Question: How to resolve this error and get my git push done as quick as possible? I am over and over getting this dialog and my push is not getting done yet.
'''
java.lang.OutOfMemoryError: Java heap space
'''

(fixed it)
'''
$ /usr/local/netbeans-dev-201112080600/bin/netbeans -J-Xmx1024m
'''
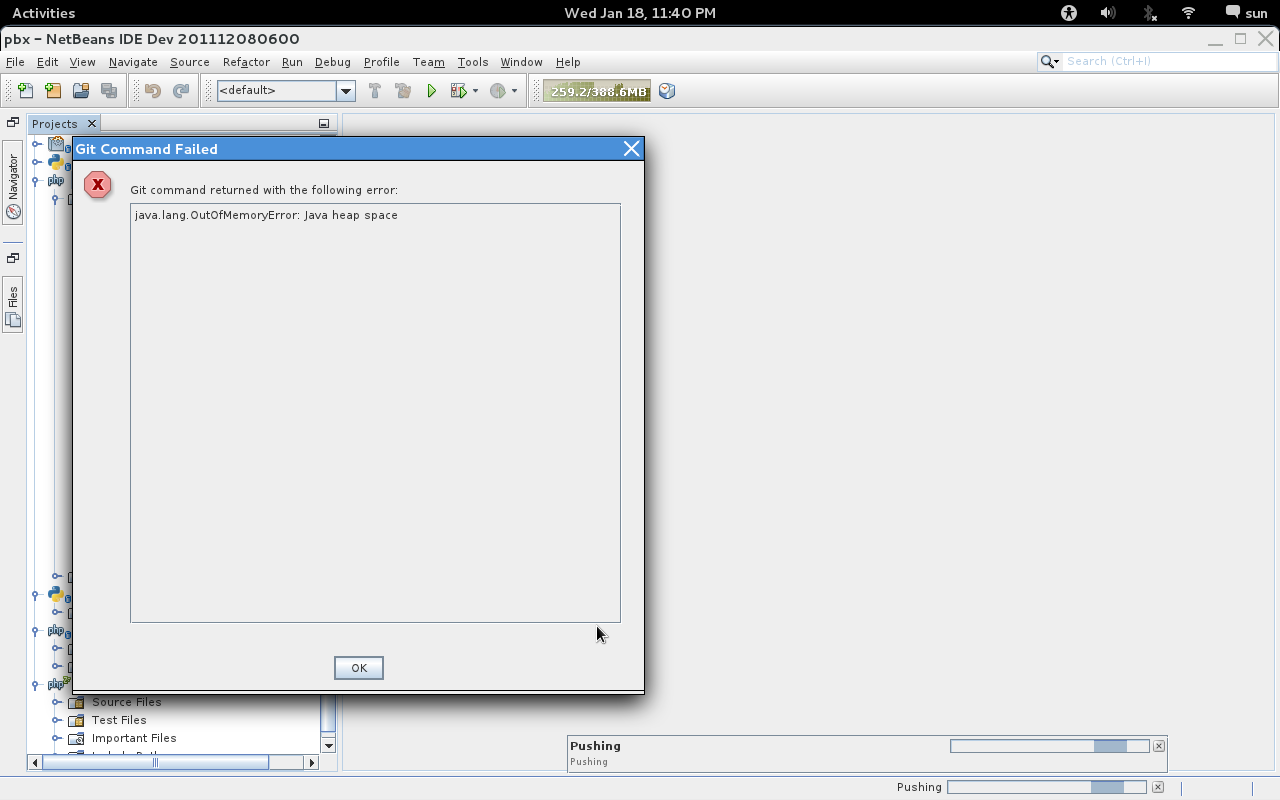
Answer: <URL> to Netbeans.